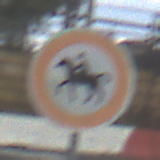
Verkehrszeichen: VerbotReiter
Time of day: MorningAfternoon
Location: Outdoor (RoadRail)
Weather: PartlyCloudy
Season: NotSpecified
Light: Natural